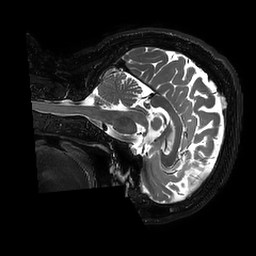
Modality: T2w
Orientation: sagittal
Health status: ill
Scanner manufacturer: philips
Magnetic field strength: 3 T
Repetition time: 2.5 s
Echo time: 0.331 s